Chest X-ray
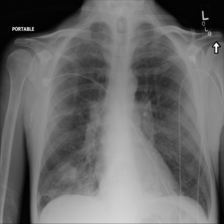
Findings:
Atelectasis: negative
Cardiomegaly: negative
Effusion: negative
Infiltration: positive
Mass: negative
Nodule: negative
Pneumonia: negative
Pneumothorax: negative
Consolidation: negative
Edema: negative
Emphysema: negative
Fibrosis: negative
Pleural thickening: negative
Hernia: negative